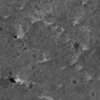
Label: not_dusty